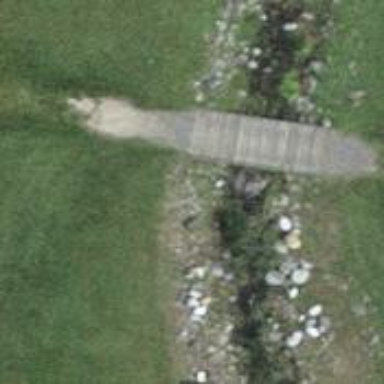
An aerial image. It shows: Designated golf cart path with grade 2 track.